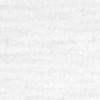
Label: no_change